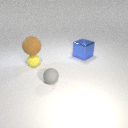
small yellow rubber sphere to the left of large blue metal cube